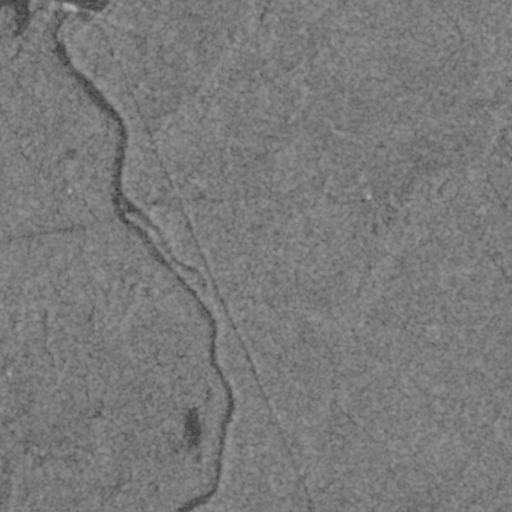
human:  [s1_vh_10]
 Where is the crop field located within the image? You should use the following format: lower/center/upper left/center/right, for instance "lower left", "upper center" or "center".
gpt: The crop field is located in the upper right of the image.
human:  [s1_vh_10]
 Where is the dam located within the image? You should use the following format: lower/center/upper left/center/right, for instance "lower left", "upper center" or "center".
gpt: The dam is located in the upper left of the image.
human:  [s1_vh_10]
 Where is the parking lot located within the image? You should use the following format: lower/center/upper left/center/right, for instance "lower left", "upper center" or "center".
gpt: The parking lot is located in the center left of the image.
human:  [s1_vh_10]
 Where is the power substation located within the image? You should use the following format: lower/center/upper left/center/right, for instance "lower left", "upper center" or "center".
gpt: The power substation is located in the upper left of the image.
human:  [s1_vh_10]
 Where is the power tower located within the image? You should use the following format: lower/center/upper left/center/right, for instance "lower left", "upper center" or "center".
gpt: There is no power tower in the image.

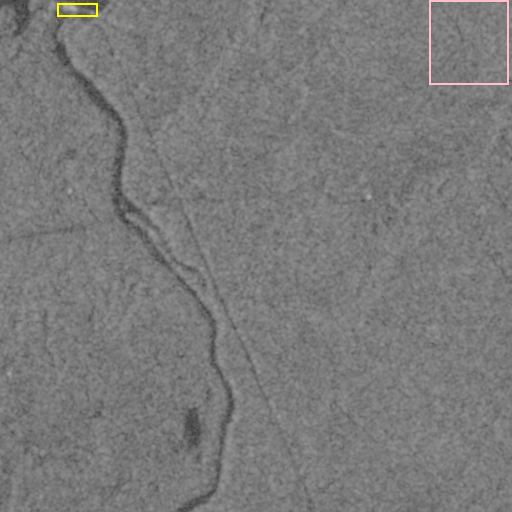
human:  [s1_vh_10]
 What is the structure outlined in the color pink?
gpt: The structure outlined in pink is a crop field.
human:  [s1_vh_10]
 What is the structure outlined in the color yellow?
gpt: The structure outlined in yellow is a dam.
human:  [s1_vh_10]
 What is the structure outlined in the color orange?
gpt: There is no orange outline.